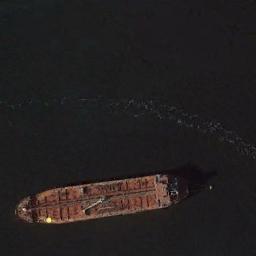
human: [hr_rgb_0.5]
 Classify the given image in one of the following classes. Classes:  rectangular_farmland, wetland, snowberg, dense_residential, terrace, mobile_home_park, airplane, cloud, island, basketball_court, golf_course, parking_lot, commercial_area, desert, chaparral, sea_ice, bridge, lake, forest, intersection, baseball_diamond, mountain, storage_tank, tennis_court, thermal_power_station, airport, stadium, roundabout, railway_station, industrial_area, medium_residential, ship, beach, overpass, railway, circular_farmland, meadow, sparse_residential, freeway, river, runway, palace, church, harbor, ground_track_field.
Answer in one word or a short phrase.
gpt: ship